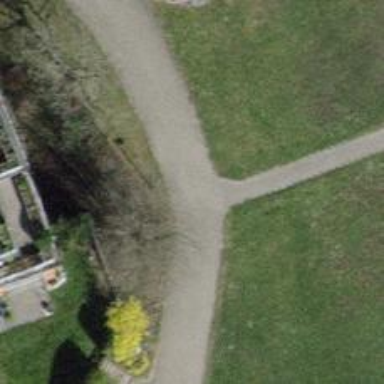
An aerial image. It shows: Footway with sett surface.